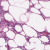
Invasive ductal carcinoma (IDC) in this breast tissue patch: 0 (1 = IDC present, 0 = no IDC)